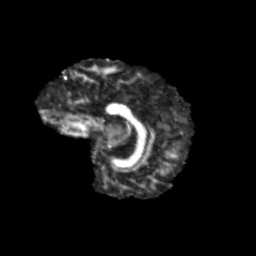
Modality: FA
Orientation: sagittal
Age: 11
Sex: male
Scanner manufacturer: siemens
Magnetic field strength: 3 T
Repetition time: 3.8 s
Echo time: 0.07 s